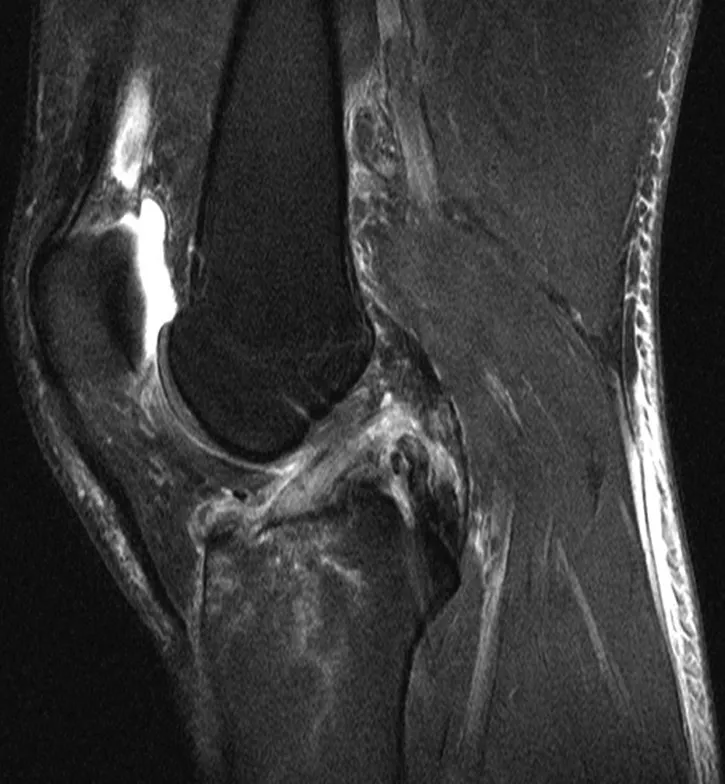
Magnetic resonance imaging of the injured knee showing the partial tear of the anterior cruciate ligament and the complete rupture of the posterior cruciate ligament.
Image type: radiology (mri)